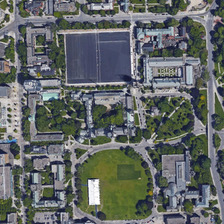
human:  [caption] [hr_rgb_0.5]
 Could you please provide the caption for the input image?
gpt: many buildings and green trees are in a school .

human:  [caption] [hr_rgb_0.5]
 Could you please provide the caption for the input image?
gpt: many buildings and green trees are in a school .

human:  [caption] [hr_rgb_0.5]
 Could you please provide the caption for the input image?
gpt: many buildings and green trees are in a school .

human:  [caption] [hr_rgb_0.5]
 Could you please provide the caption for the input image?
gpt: many buildings and green trees are in a school .

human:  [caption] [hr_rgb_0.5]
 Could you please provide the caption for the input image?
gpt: many buildings and green trees are in a school .